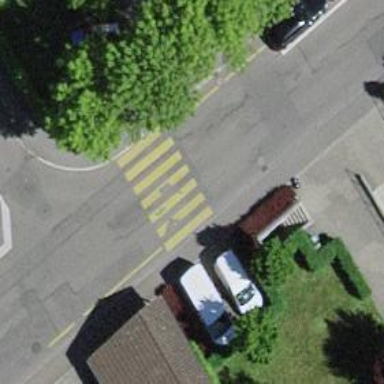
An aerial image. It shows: Unmarked pedestrian crossing with zebra markings.